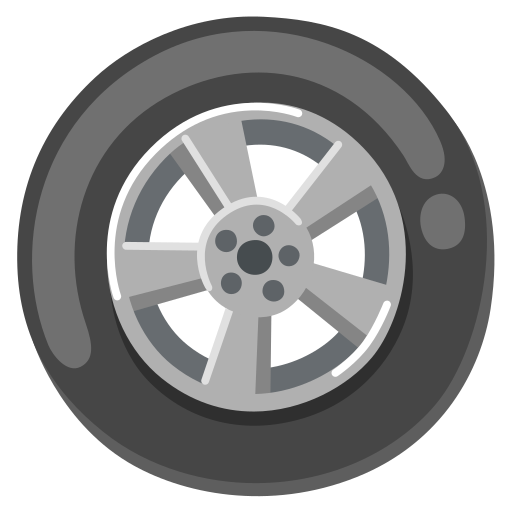
Emoji: 🛞